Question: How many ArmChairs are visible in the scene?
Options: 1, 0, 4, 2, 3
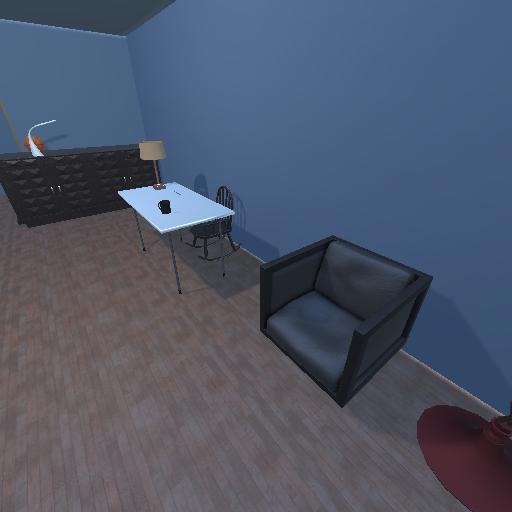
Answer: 1